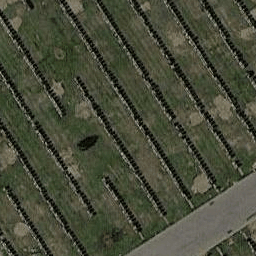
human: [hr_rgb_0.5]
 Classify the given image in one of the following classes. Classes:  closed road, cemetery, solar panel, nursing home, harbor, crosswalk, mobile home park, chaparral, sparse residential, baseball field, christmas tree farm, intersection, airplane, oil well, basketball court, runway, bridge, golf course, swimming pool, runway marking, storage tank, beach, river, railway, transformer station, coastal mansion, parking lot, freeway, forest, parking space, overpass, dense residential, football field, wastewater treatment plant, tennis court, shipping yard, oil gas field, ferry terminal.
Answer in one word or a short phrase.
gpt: cemetery